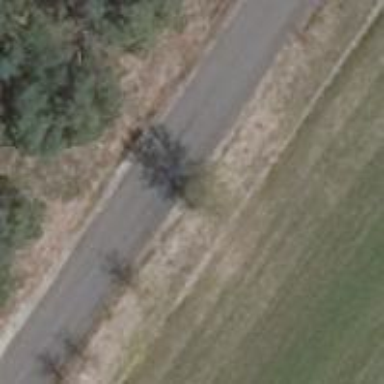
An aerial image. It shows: Deciduous broadleaved tree.